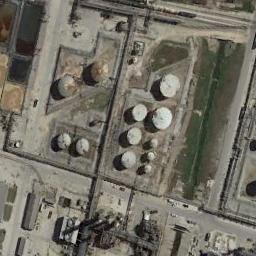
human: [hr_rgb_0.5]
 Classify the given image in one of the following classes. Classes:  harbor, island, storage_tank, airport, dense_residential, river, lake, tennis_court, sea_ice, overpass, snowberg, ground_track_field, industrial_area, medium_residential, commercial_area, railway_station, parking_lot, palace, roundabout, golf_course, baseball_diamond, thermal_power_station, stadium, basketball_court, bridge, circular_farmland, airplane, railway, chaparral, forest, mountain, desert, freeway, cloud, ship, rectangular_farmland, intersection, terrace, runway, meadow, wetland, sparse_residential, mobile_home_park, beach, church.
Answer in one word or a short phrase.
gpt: storage_tank